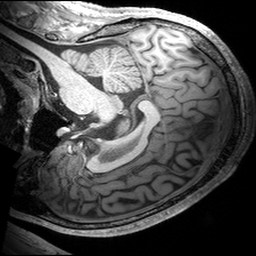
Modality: T1w
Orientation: sagittal
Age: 22
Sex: male
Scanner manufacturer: siemens
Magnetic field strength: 3 T
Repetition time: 2.53 s
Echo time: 0.00299 s